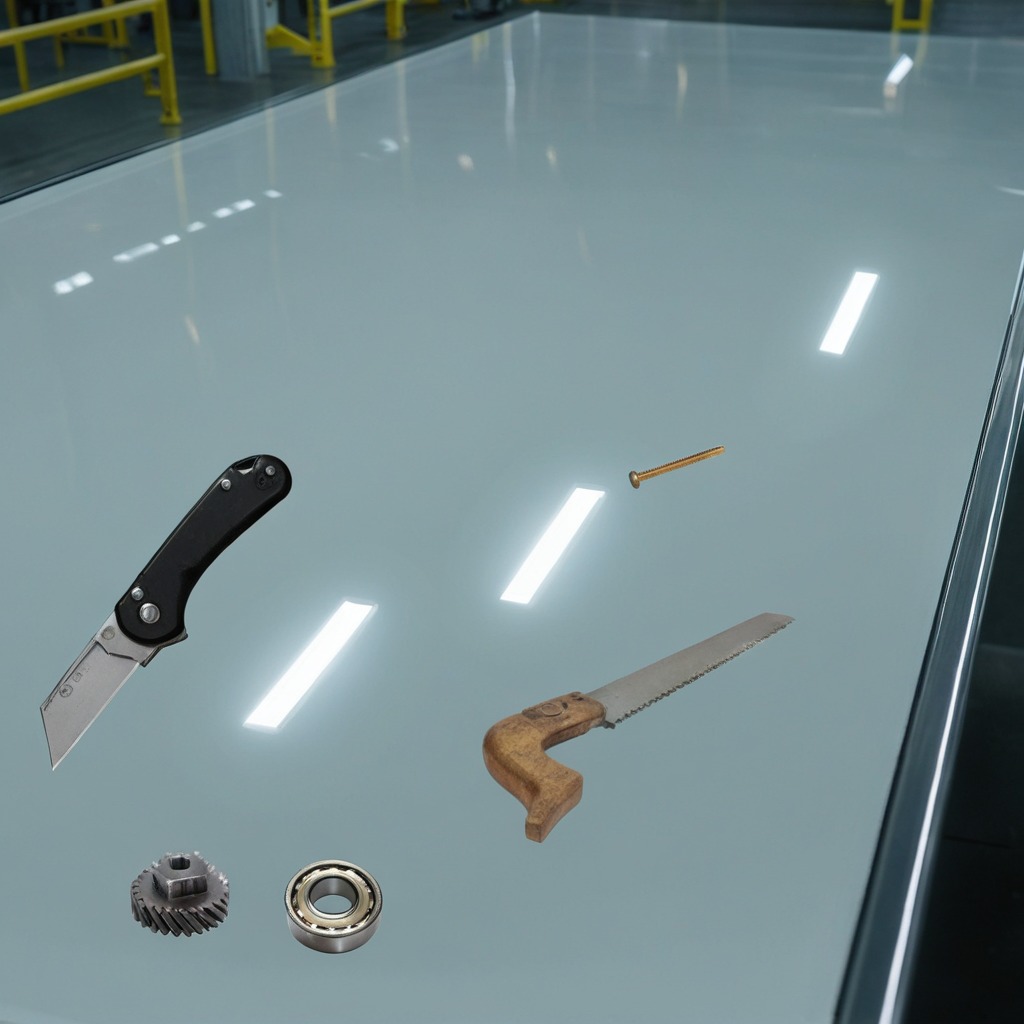
A metal ball bearing, a steel gear with teeth, a utility knife, an iron nail, and a handheld metal saw are lying on the table.